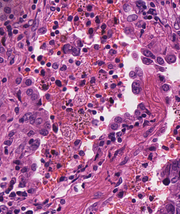
Tumor epithelial tissue: yes
Tumor-associated stroma tissue: yes
Normal tissue: no